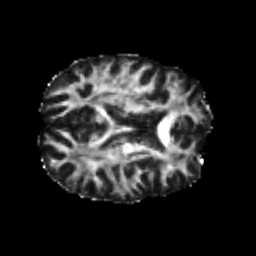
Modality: FA
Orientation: axial
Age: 20
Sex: male
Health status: healthy
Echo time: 0.074 s